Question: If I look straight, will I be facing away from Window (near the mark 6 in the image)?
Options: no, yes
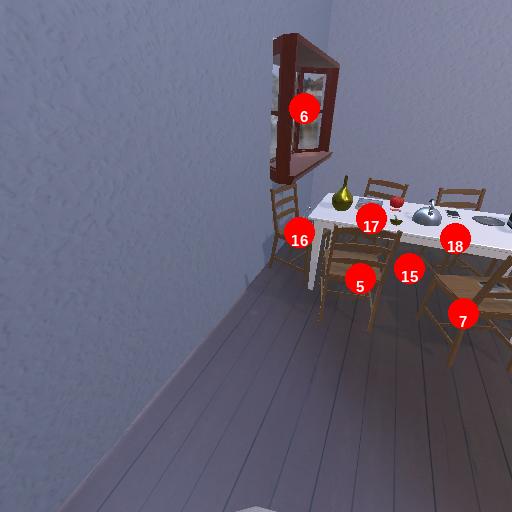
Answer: no